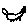
Label: cat